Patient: sex M, age 51
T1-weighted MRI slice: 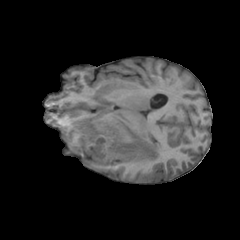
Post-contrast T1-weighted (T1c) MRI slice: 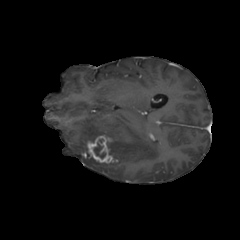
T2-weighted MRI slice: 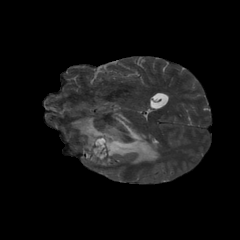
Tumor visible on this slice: yes
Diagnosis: Glioblastoma, IDH-wildtype
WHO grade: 4